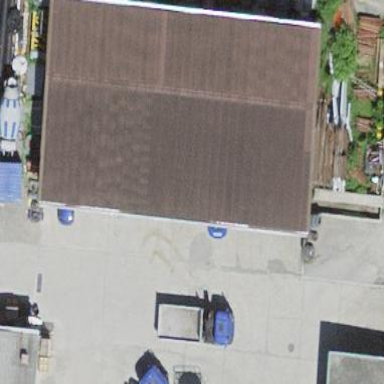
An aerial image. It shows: Industrial building.